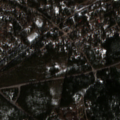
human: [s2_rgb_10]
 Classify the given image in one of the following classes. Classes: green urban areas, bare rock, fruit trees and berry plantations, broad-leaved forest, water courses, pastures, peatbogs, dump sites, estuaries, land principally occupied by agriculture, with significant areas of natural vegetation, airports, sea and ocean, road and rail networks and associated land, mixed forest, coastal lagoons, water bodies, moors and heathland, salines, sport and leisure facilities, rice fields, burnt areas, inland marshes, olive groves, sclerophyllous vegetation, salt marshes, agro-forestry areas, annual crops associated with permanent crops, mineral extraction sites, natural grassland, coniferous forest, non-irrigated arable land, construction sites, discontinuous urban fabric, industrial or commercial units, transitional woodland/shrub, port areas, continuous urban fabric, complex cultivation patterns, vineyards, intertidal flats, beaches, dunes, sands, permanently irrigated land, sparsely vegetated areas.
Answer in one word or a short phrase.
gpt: discontinuous urban fabric, non-irrigated arable land, coniferous forest, mixed forest